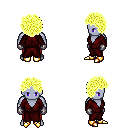
a pixel art fantasy rpg character, male body template, dark elf, purple skin, red robe, red pants, gold curly afro hairstyle, metal gloves, gold boots, four views (front, back, left, right), 2x2 character sprite sheet, small pixel art, hard edges, no anti-aliasing